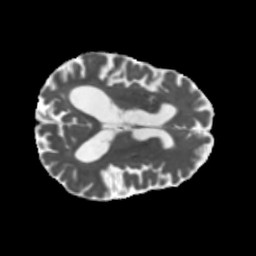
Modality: MD
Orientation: axial
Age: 75
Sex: male
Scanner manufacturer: siemens
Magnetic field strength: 3 T
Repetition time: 5.47 s
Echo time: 0.0854 s